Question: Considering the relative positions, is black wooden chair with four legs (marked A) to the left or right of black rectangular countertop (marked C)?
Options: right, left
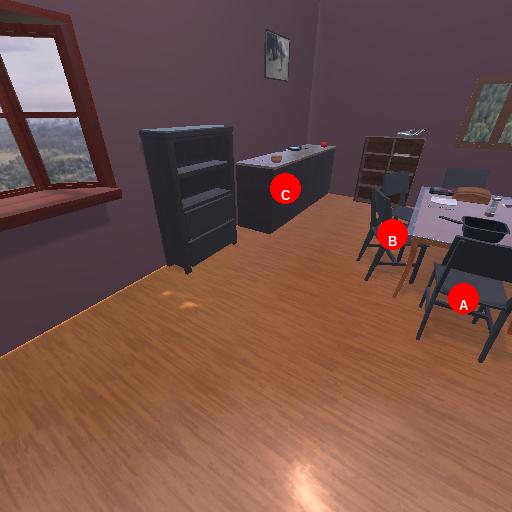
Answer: right